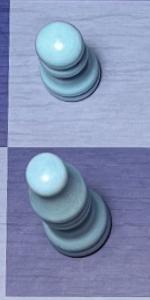
Label: Bishop_White